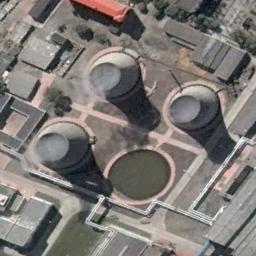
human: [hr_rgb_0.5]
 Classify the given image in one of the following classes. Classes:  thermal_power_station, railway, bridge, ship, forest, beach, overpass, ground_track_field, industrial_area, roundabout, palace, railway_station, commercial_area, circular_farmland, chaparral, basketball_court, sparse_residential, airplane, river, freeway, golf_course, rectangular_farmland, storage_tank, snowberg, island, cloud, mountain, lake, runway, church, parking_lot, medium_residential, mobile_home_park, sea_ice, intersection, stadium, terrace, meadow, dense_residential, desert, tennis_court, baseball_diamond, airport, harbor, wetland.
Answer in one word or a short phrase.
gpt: thermal_power_station